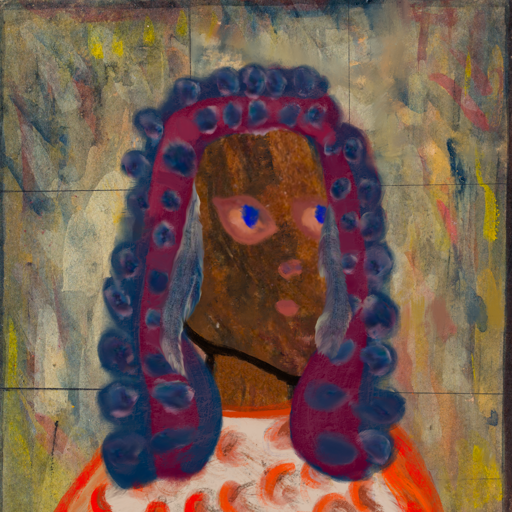
Background: GypsyMother, Head And Neck Side: Mosgoul, Face Side: Mother_And_Son_Mother, Bust: Rupkatha, Hair Side: Hill_Girl, Head Accessory: Blank, Second Necklace: Blank, Necklace: Blank, Baby: Blank